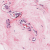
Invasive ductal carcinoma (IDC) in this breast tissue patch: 0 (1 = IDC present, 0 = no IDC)